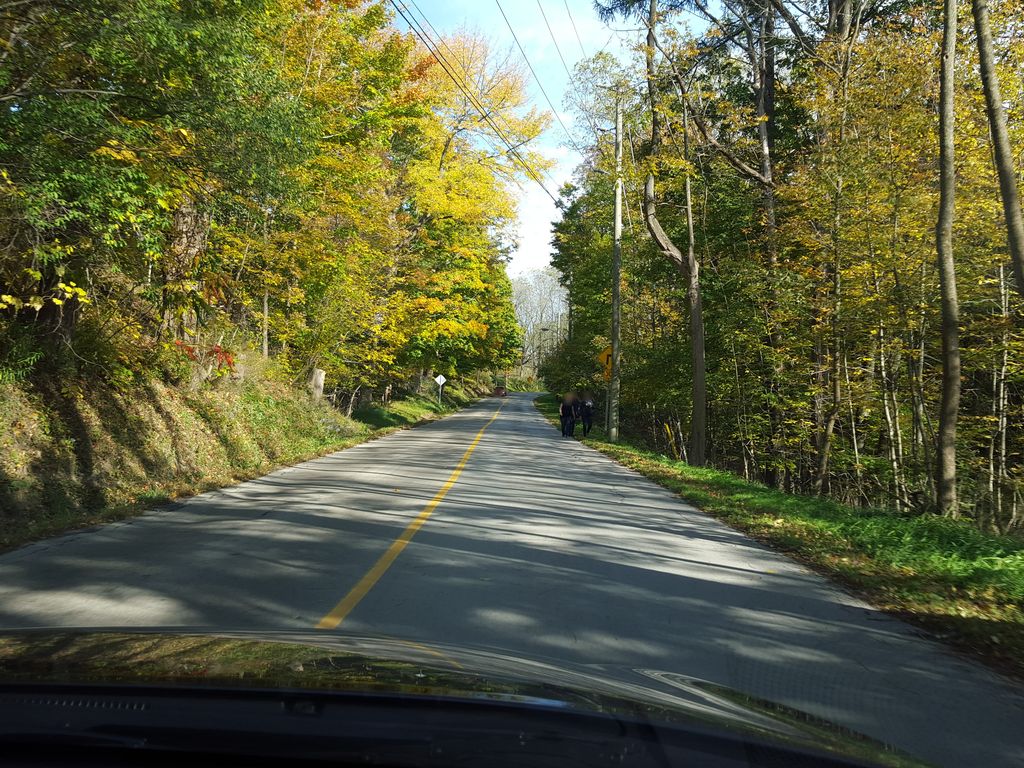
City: hamilton